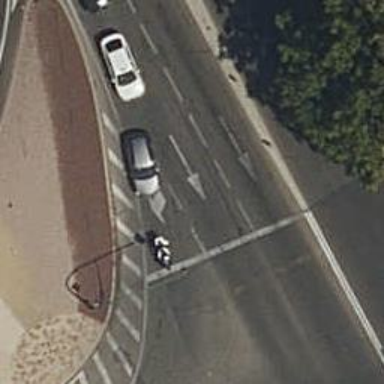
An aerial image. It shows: Road with traffic signals.